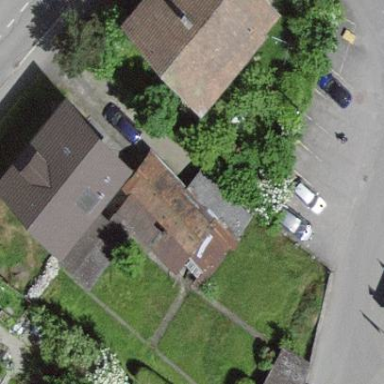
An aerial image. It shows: Barn.